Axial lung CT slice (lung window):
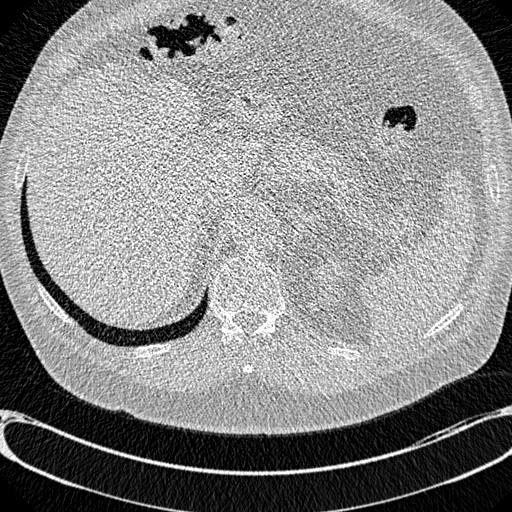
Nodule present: no